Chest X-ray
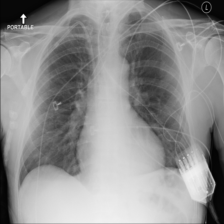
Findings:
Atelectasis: negative
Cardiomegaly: negative
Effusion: negative
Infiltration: negative
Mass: negative
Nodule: negative
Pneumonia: negative
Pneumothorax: negative
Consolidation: negative
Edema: negative
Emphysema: negative
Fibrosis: negative
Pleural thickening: negative
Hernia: negative